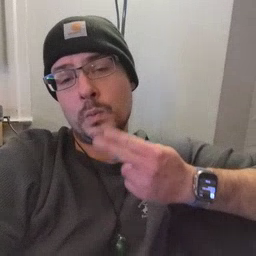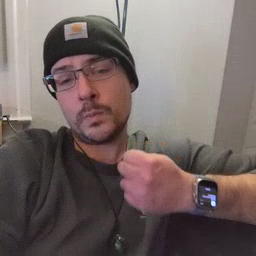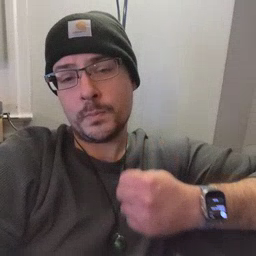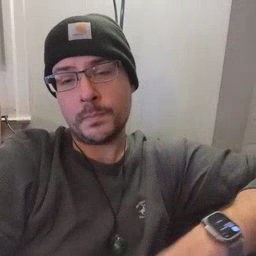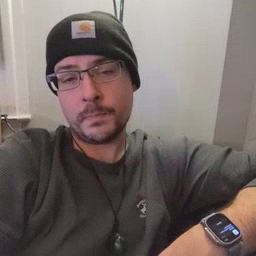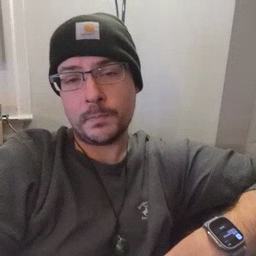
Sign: cute